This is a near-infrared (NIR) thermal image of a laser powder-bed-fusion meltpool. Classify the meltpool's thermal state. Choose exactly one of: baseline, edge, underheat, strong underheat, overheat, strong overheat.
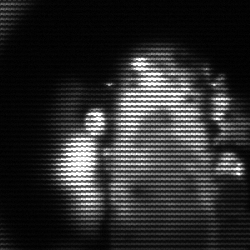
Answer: strong underheat